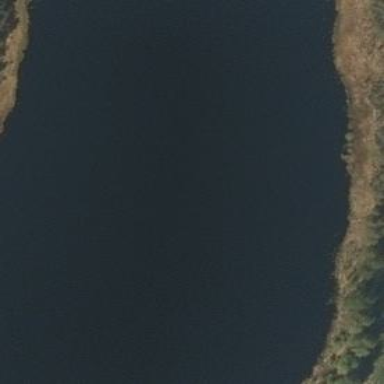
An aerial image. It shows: Peaceful pond surrounded by nature.